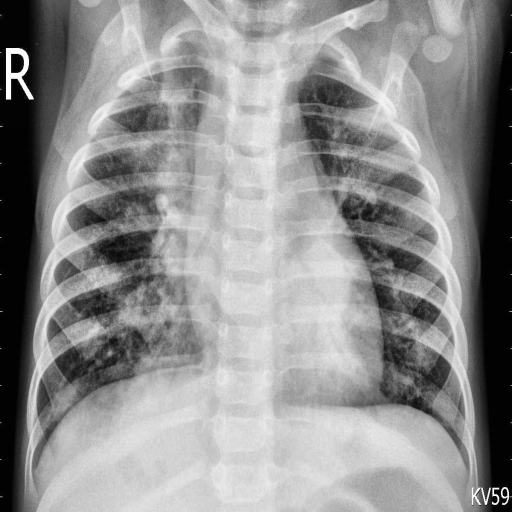
Finding: PNEUMONIA